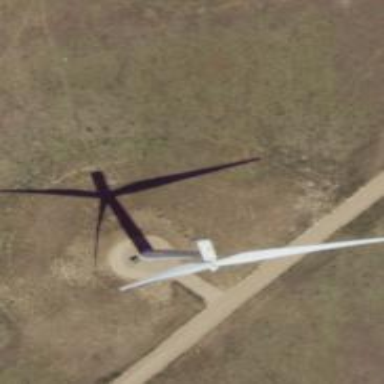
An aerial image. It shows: Wind turbine generator that utilizes wind as its source for generating electricity. It is of the horizontal axis type.